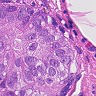
Metastatic tissue present: yes